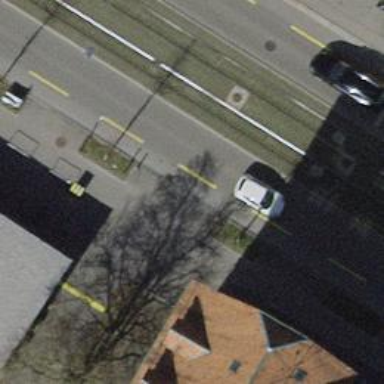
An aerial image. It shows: Unmarked crossing with traffic calming table.